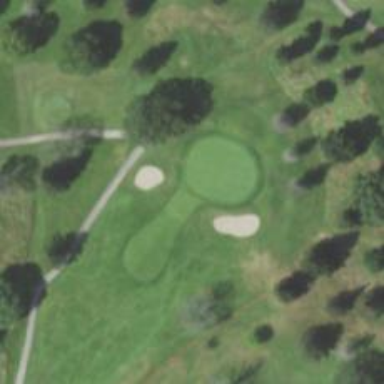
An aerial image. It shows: View of golf hole.